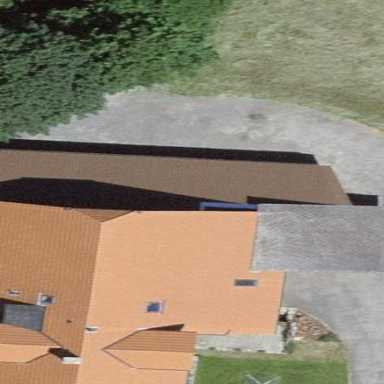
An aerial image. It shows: Residential building.